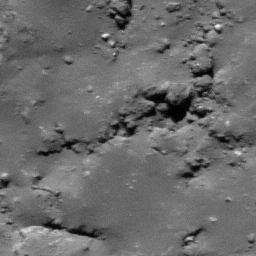
Pit: Tycho 29c
Host crater: Tycho
Host type: impact_melt
Lunar coordinates: latitude -42.848, longitude 348.54